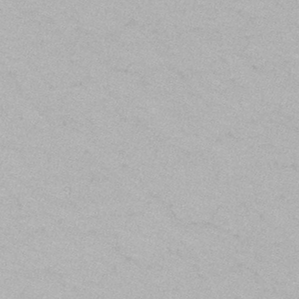
Label: frost